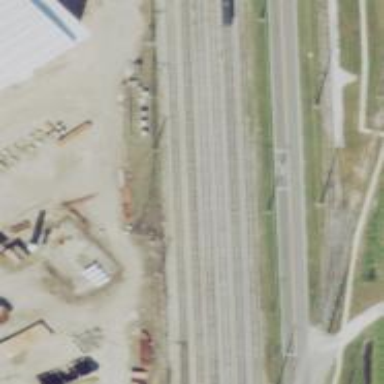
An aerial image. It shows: Railway yard.